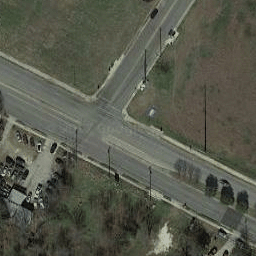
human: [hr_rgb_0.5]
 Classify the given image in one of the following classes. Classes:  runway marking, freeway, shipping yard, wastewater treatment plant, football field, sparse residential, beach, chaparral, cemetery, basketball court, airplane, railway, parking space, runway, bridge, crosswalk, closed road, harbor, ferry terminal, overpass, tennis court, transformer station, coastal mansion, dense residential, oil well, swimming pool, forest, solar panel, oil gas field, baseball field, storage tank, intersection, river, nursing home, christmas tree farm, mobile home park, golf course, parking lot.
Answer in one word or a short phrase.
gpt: intersection